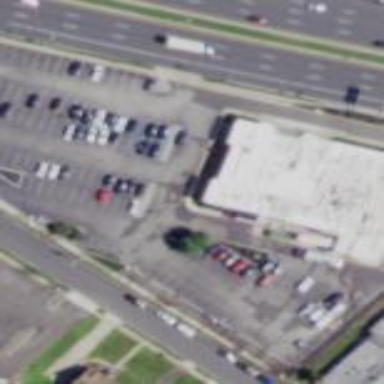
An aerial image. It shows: Restaurant in building.